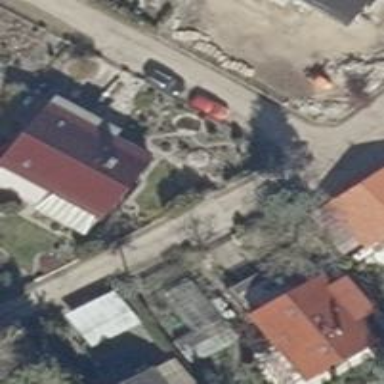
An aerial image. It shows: Gabled roofed house.